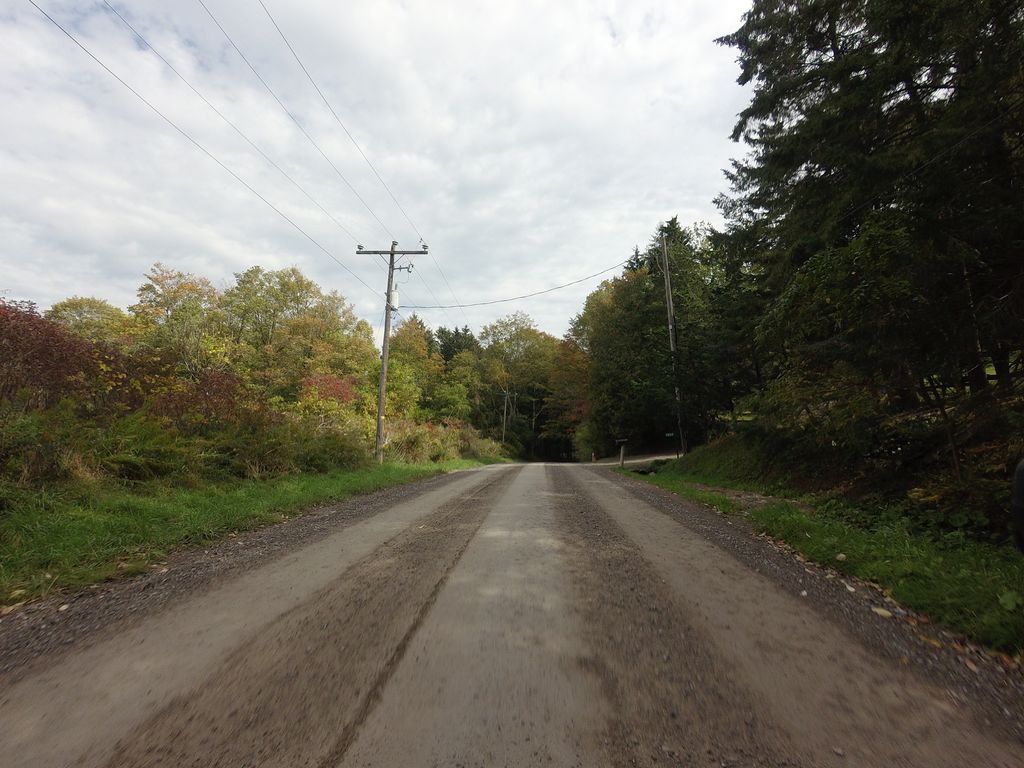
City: hamilton